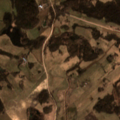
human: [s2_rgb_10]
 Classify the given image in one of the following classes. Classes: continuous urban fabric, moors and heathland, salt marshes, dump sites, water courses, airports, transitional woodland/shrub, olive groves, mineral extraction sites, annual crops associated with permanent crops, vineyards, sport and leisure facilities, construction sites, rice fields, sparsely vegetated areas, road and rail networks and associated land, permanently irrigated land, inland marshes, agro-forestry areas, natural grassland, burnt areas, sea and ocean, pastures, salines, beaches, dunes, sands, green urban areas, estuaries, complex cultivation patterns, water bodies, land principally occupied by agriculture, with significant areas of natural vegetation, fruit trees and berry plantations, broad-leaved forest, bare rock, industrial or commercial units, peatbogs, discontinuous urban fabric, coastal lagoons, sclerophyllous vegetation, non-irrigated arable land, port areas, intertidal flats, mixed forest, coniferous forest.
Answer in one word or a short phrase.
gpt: non-irrigated arable land, land principally occupied by agriculture, with significant areas of natural vegetation, broad-leaved forest, transitional woodland/shrub